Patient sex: F
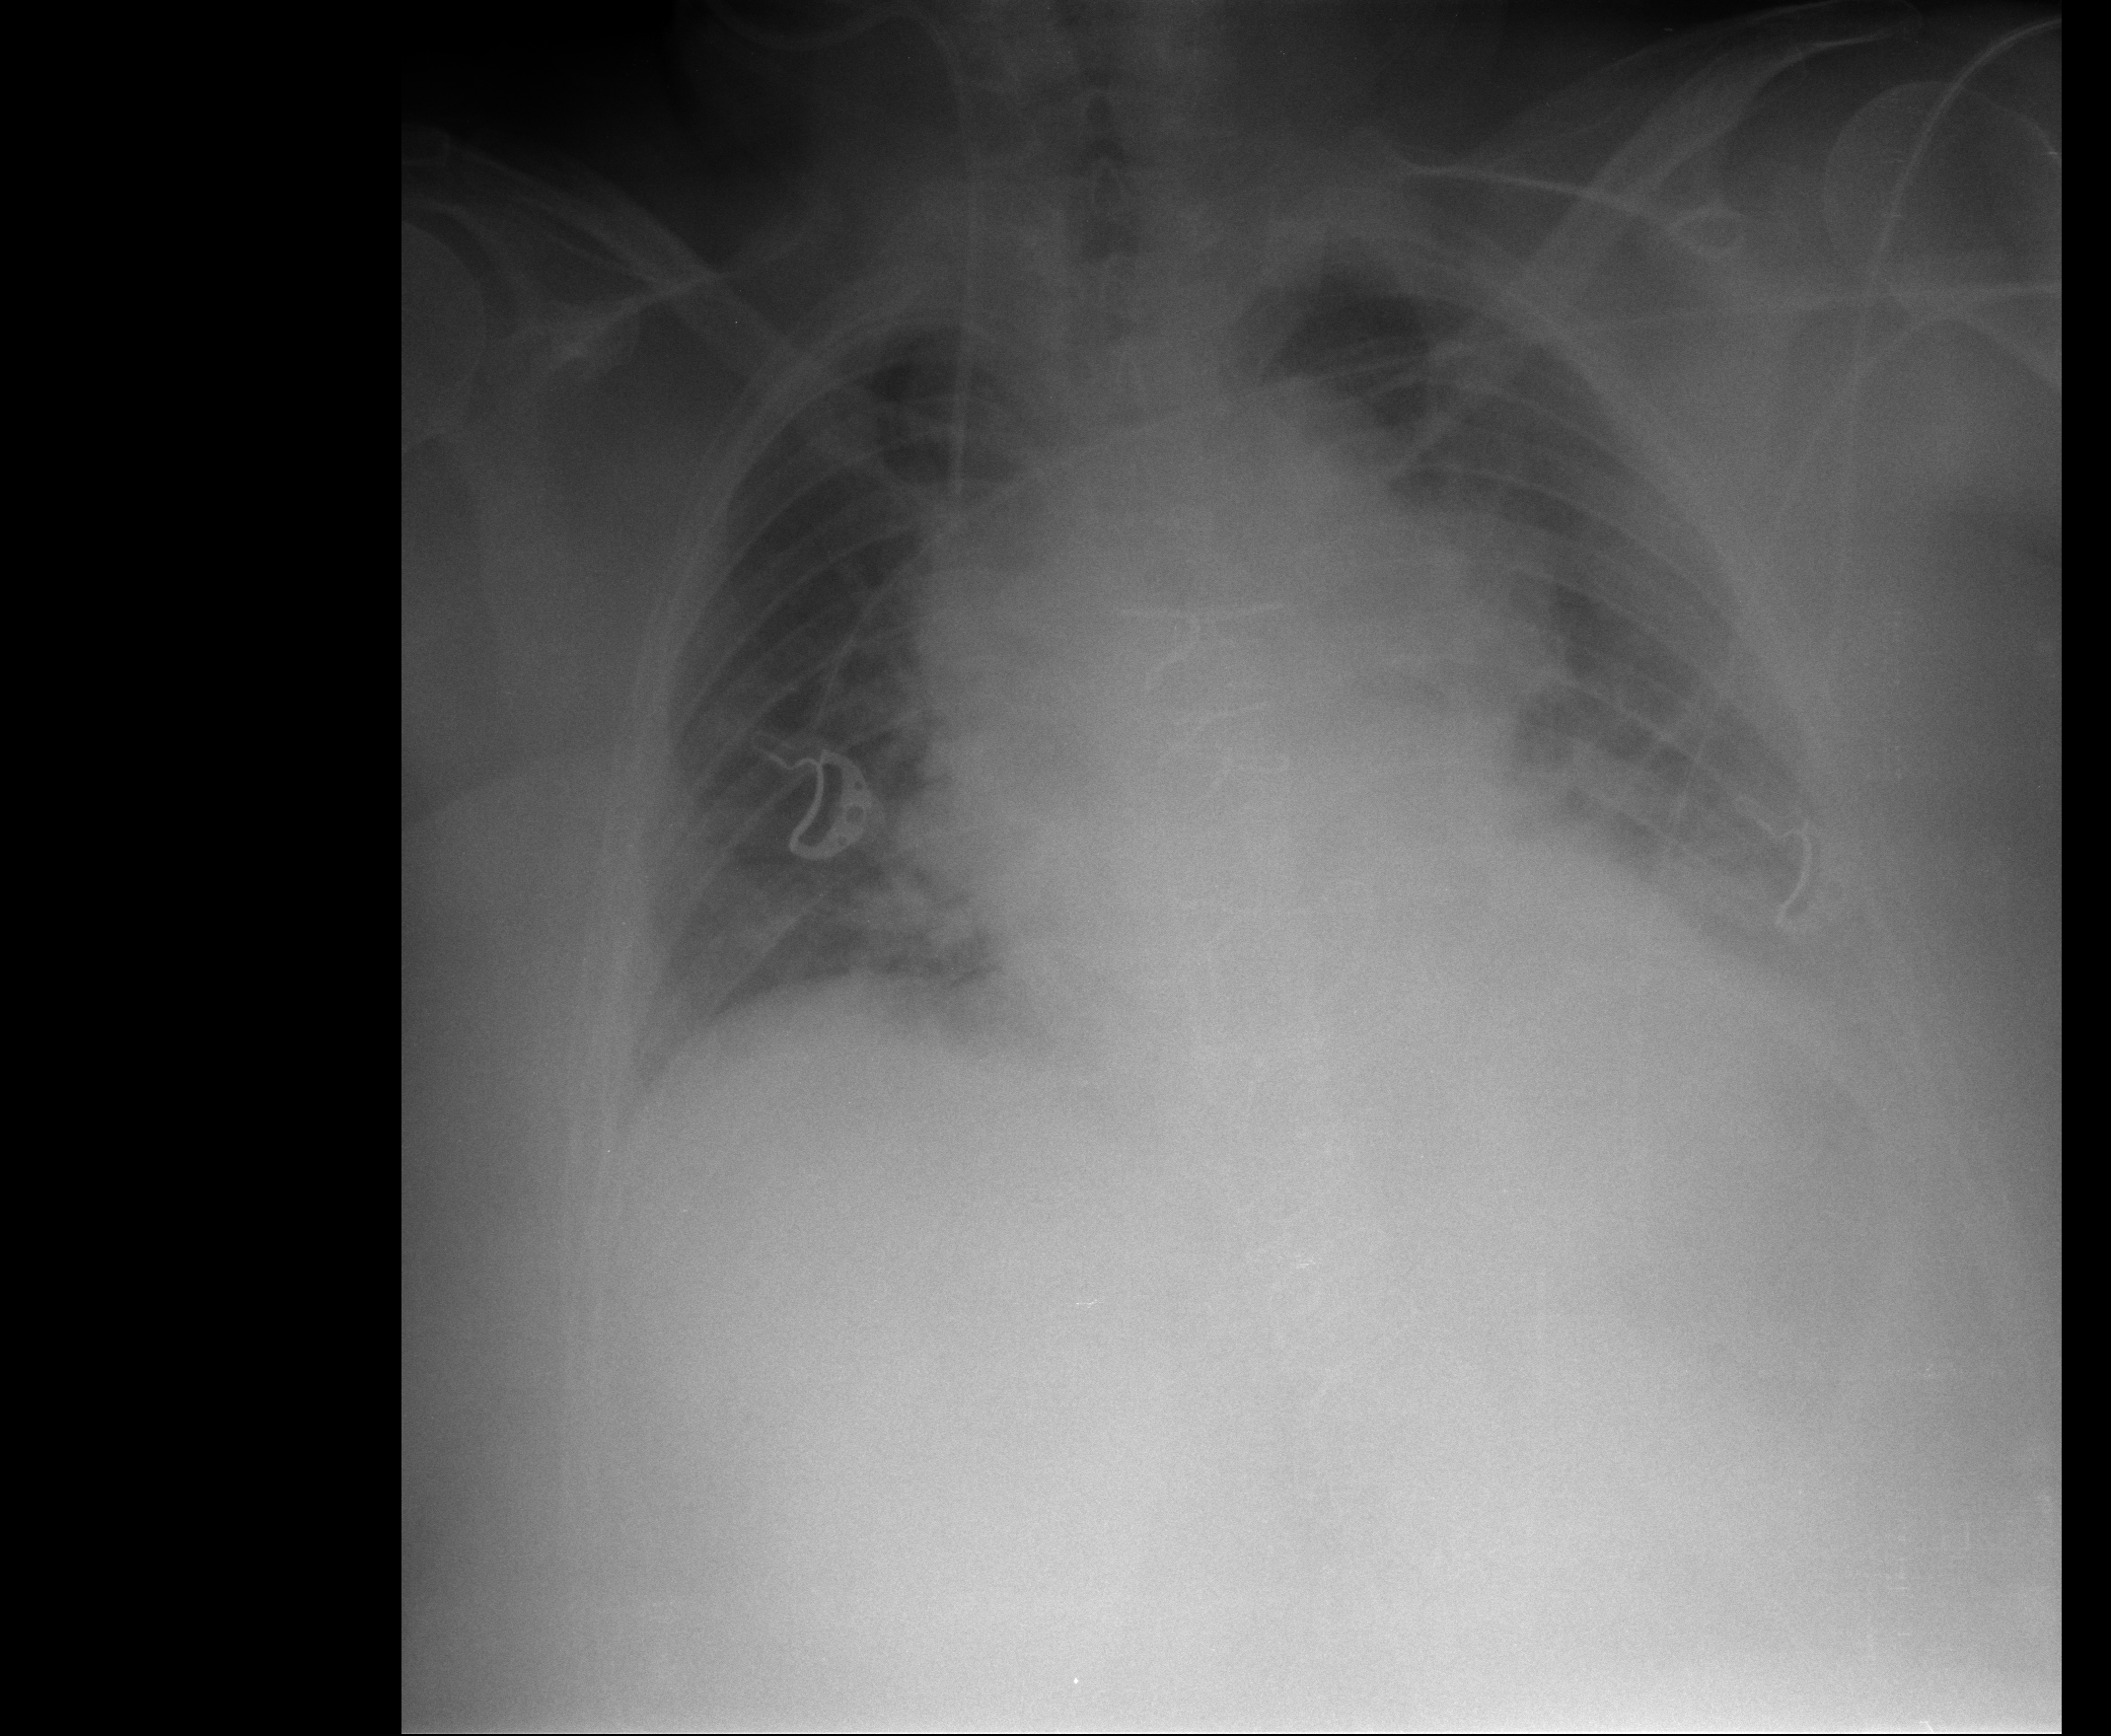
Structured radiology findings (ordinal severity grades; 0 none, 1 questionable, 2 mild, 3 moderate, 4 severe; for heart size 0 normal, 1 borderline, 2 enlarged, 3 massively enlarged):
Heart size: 2
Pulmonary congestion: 2
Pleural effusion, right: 0
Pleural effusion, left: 2
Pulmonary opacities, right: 0
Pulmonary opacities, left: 0
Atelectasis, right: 0
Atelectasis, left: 2